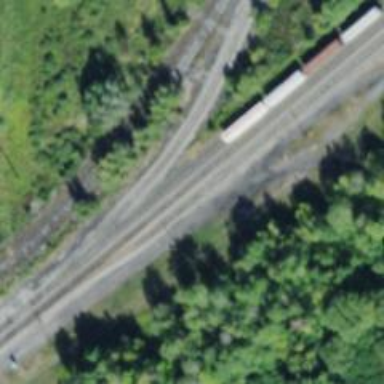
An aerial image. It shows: Railway yard.